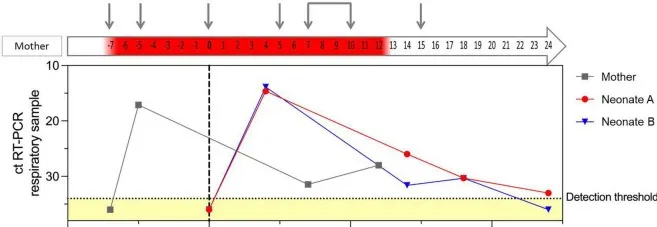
RT-PCR cycle threshold values for SARS-CoV-2 in respiratory samples of the mother and both neonates in relation to maternal clinical course. The dotted horizontal line indicates the detection threshold set at 34, distinguishing between positive and negative (marked as yellow) RT-PCR results. Negative RT-PCR results are displayed as ct values of 36. Day of cesarean section is defined as day 0, represented with a gray, vertical, dotted line. Positive RT-CPR results of the mother's respiratory samples are highlighted in red in the arrow illustrating the maternal clinical course.
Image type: pathology (immunostaining)